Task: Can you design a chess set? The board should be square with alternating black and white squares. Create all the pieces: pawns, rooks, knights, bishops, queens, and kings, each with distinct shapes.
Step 4572:
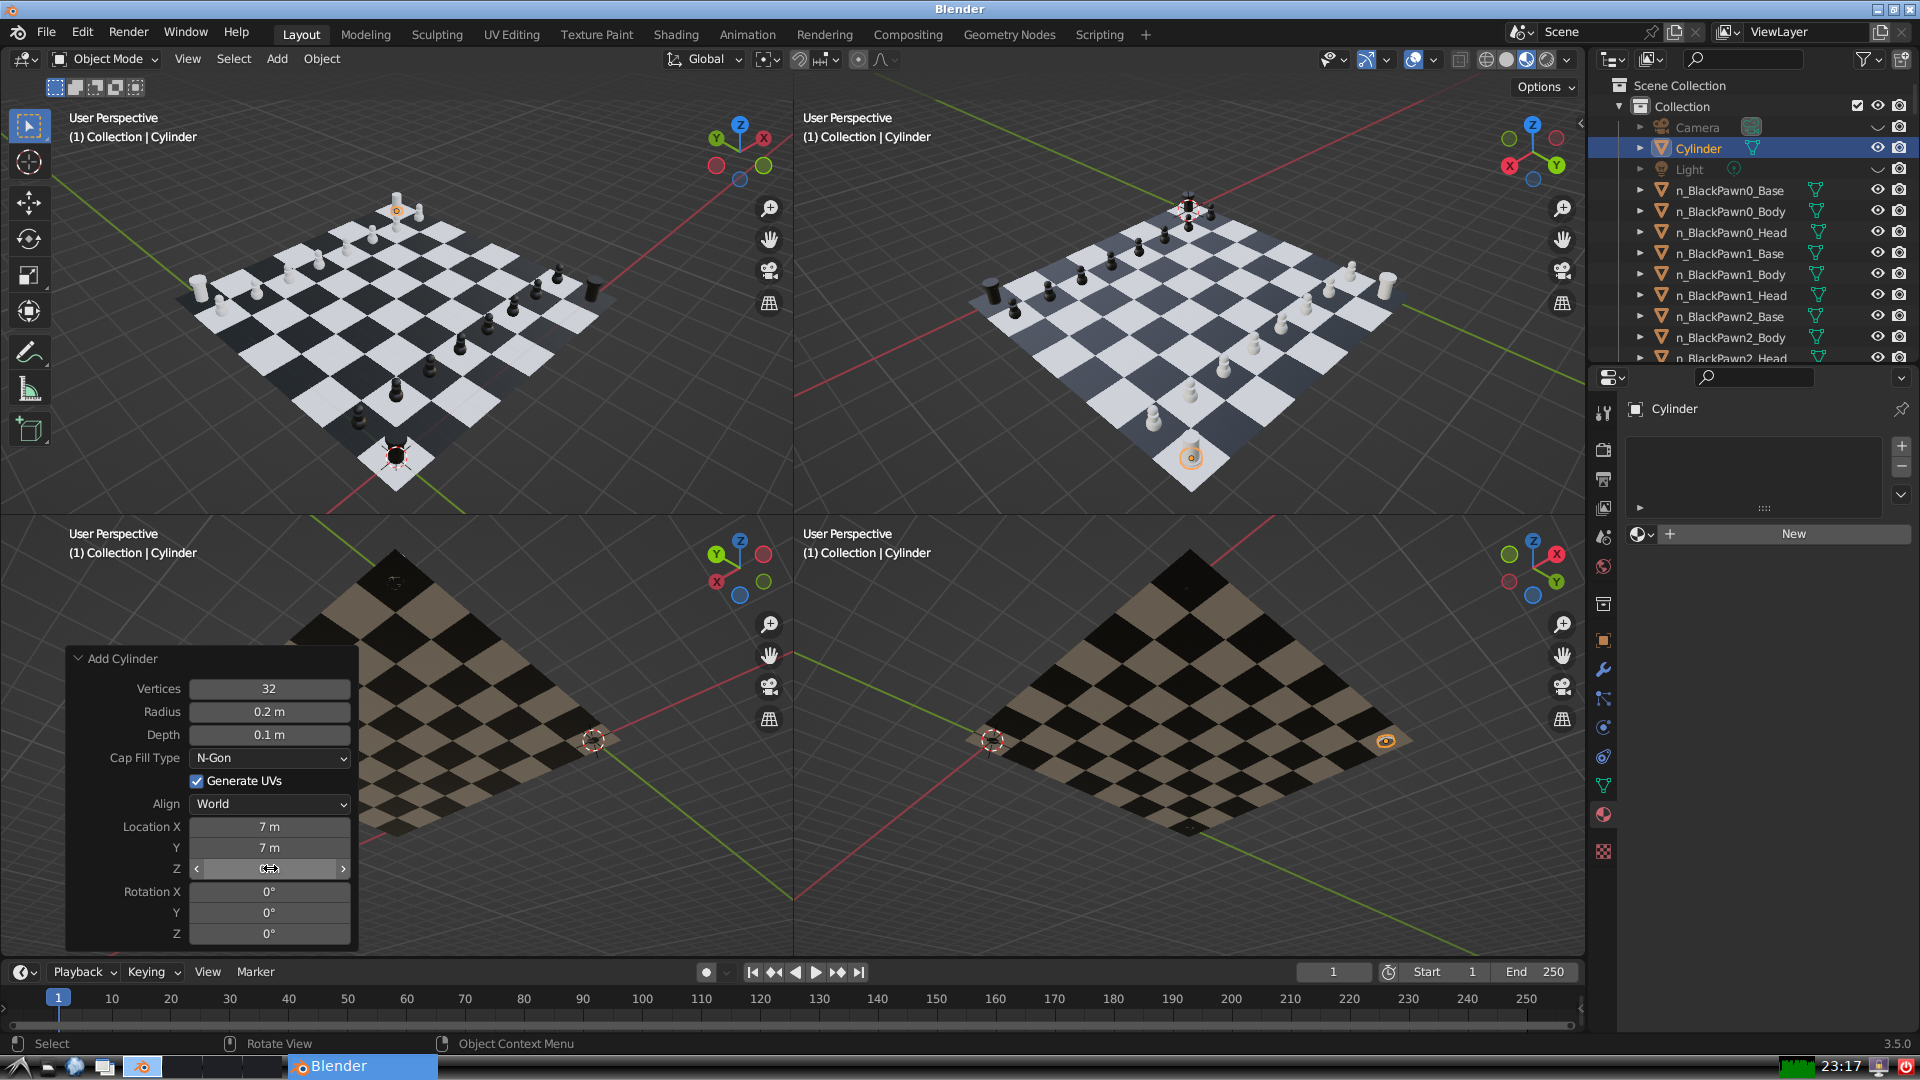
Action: click: no